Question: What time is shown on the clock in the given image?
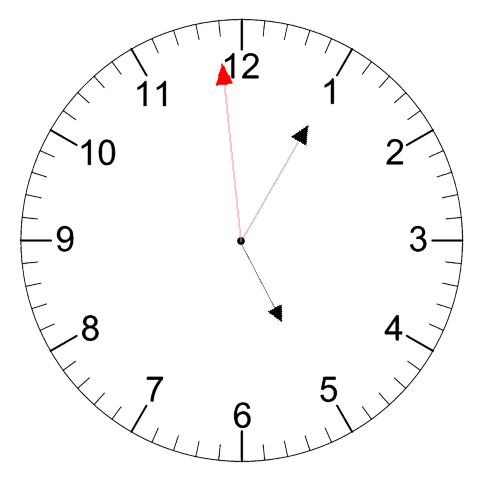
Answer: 05:04:59